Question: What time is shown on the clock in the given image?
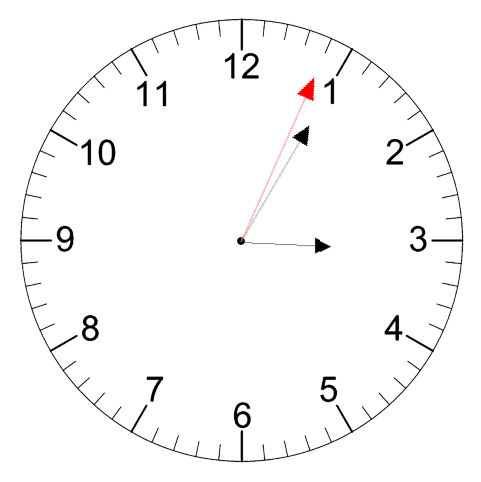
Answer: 03:05:04